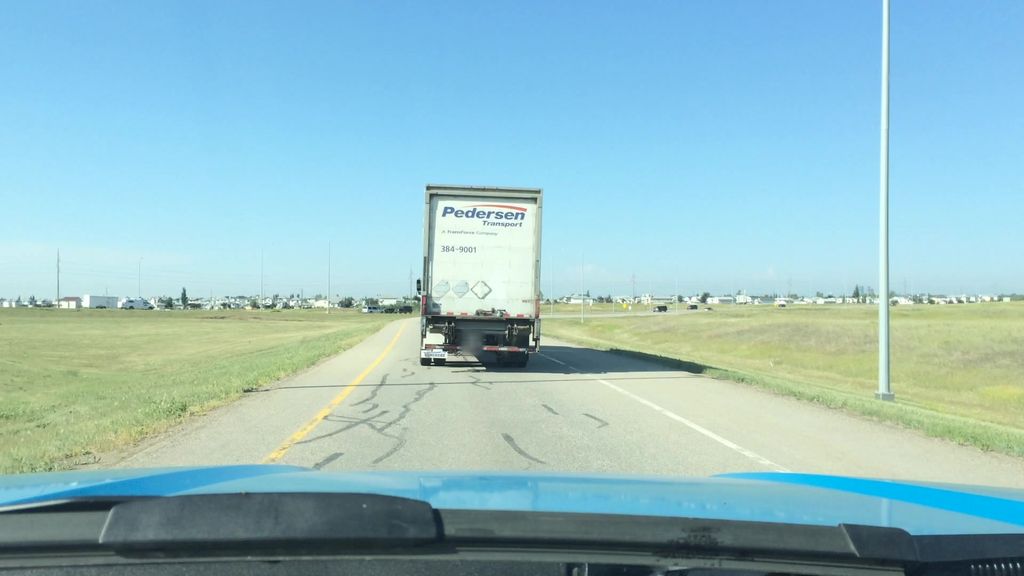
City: calgary